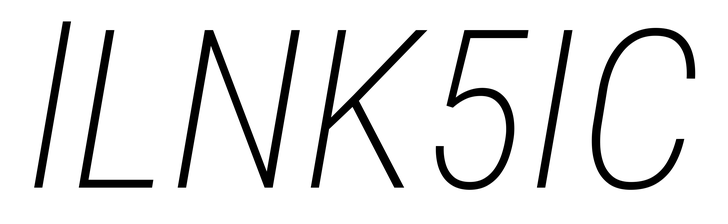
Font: Roboto-Italic_Condensed_ExtraLight_Italic